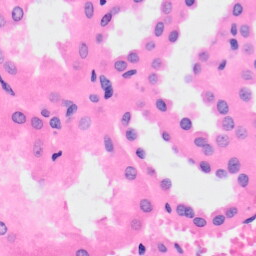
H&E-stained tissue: Kidney